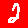
Digit: 2